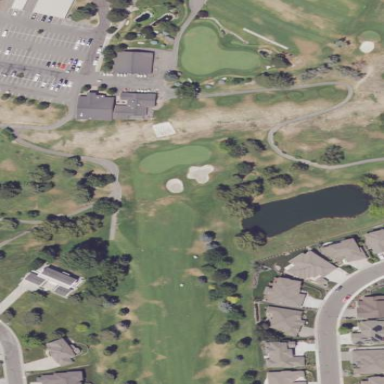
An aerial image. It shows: Golf fairway in the image.